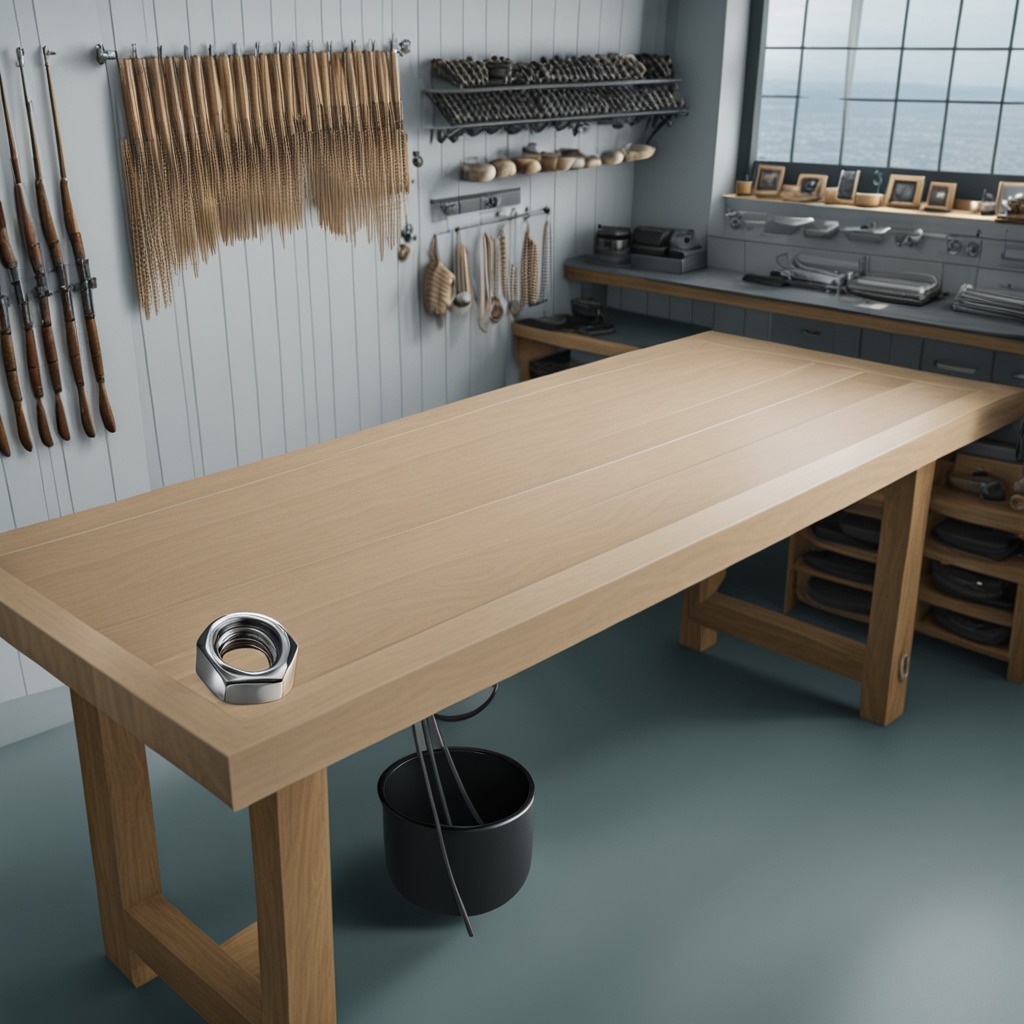
A metal nut is lying on a workbench inside a coastal fishing gear workshop.